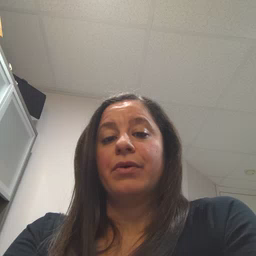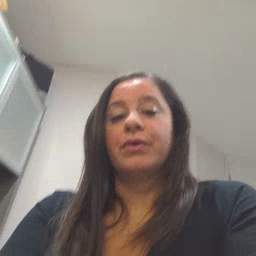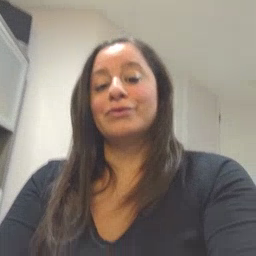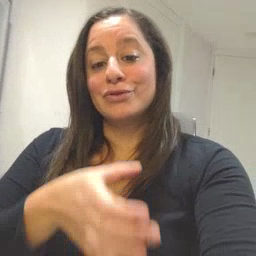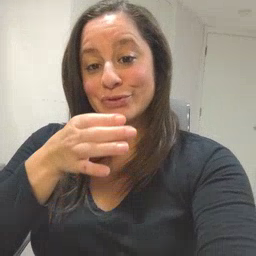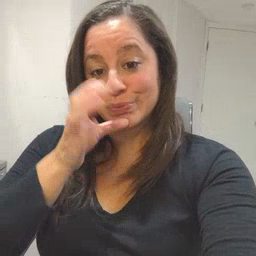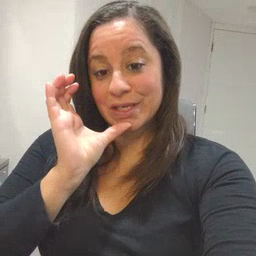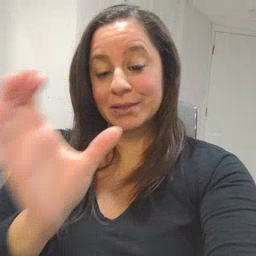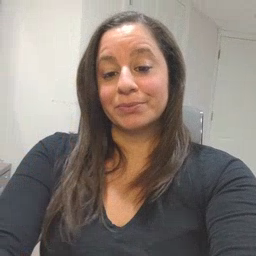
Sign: drink